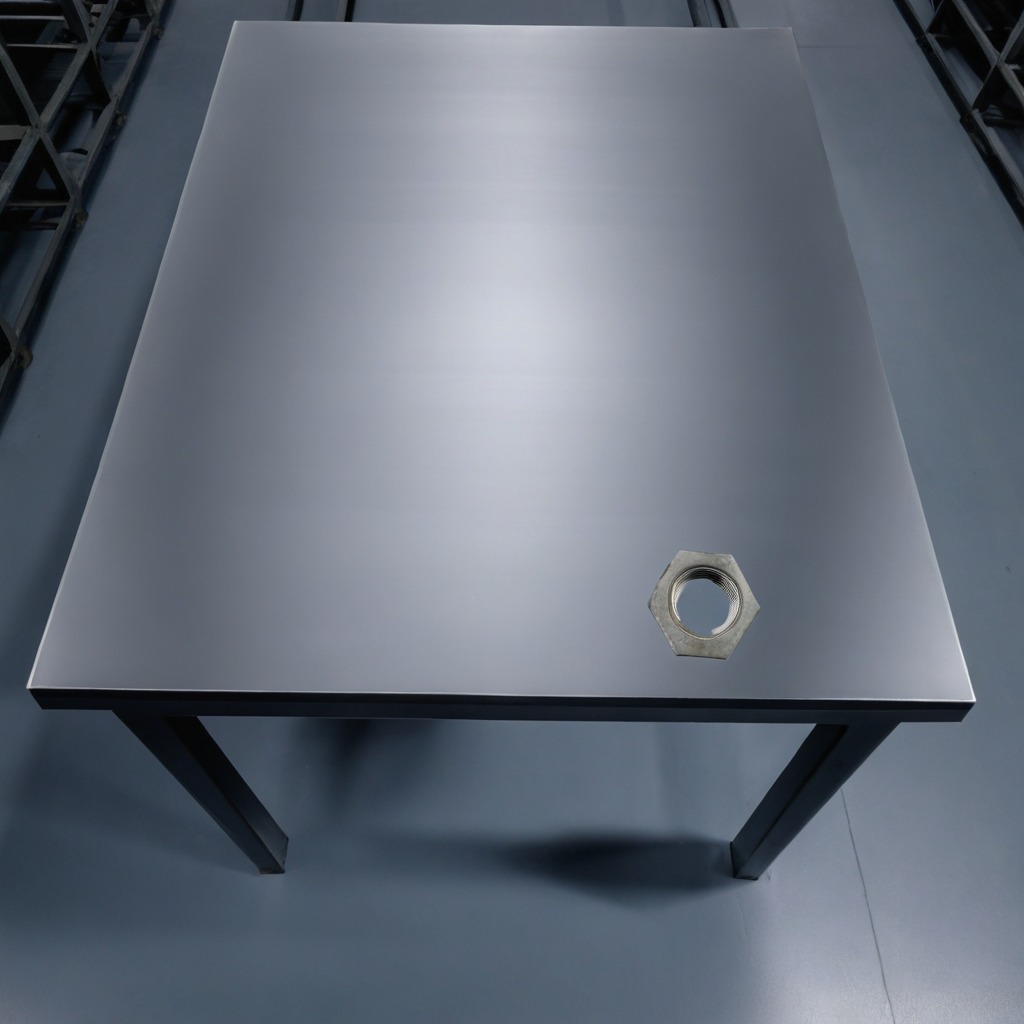
A metal nut is lying on the tabletop.